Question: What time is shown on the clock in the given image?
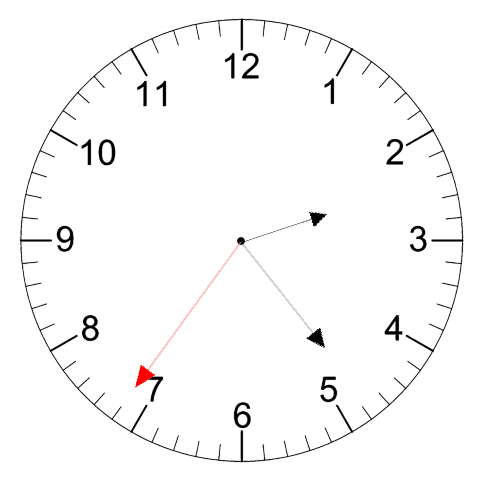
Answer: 02:23:36